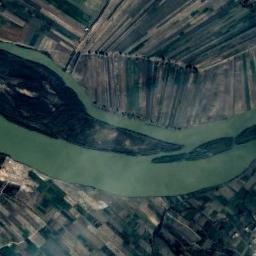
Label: river